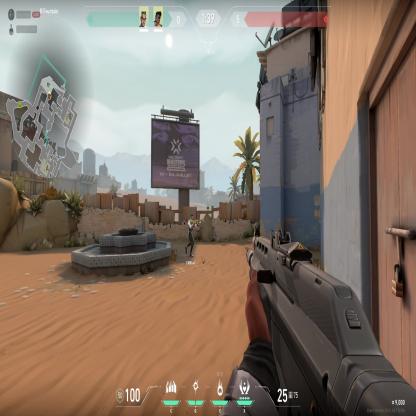
Label: teammate